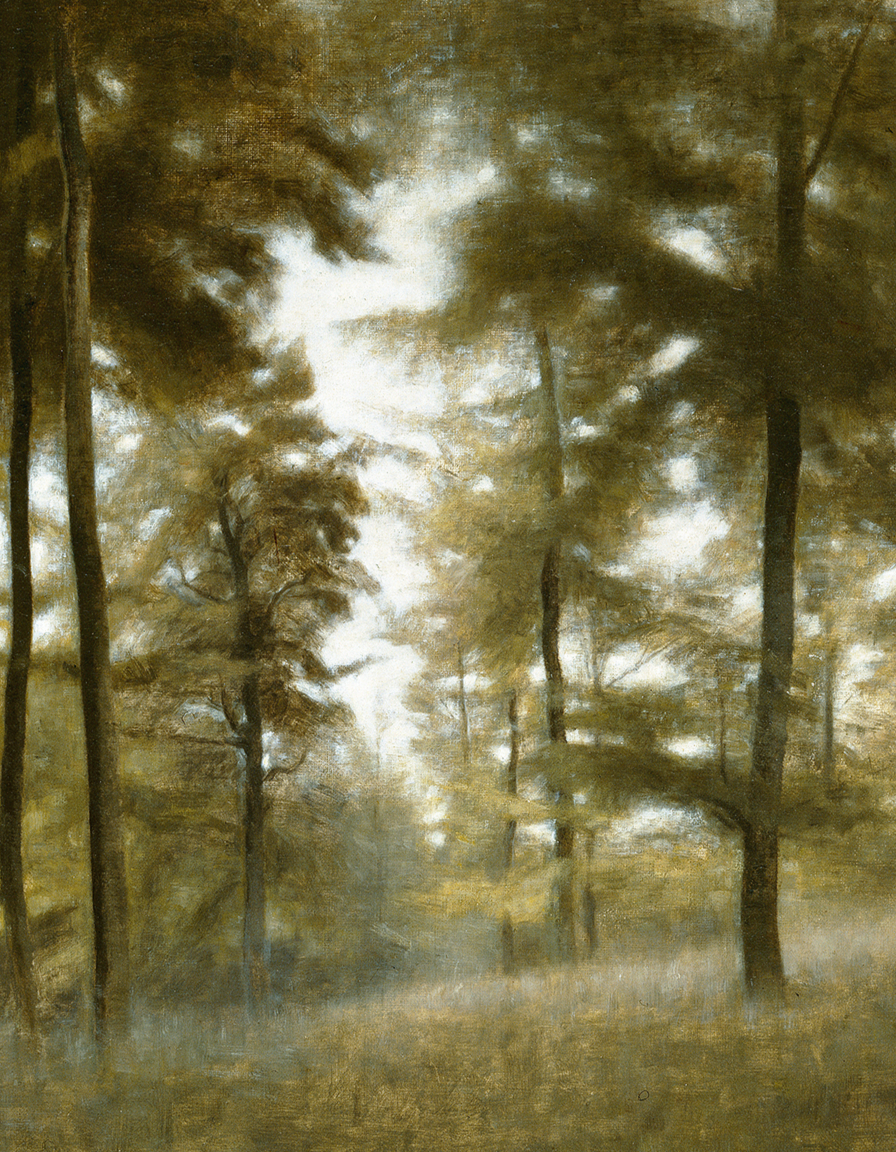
landscape painting, wide, overcast daylight, dark tree trunks flanking bright light gap in forest interior dappled golden-green canopy misty ground below muted atmospheric background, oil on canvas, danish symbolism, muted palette